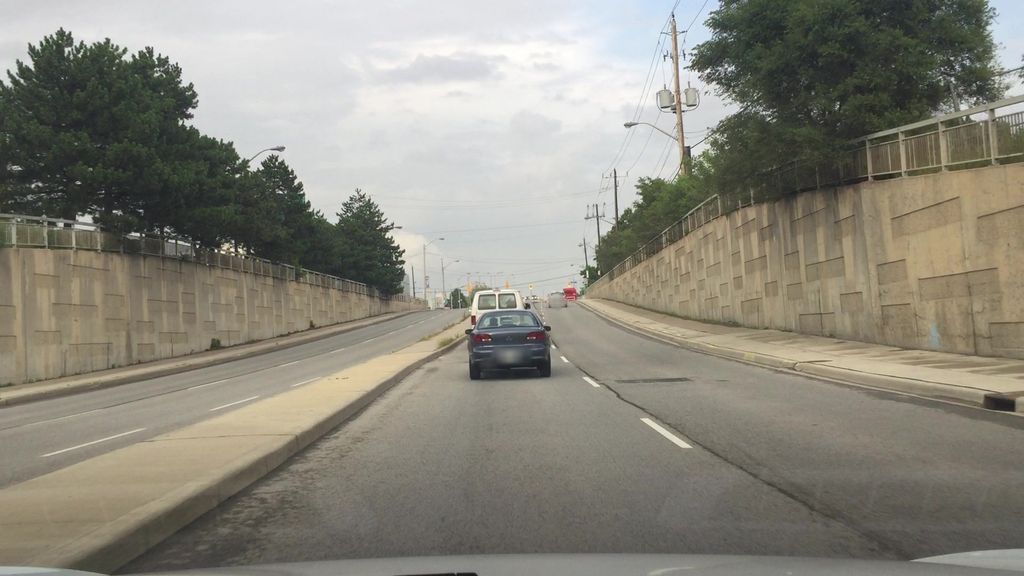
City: toronto